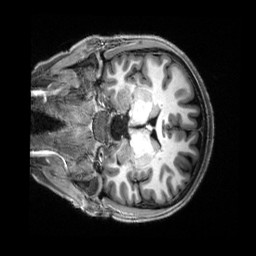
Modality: T1w
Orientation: coronal
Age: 21
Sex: female
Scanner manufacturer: siemens
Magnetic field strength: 3 T
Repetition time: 2.5 s
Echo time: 0.00222 s